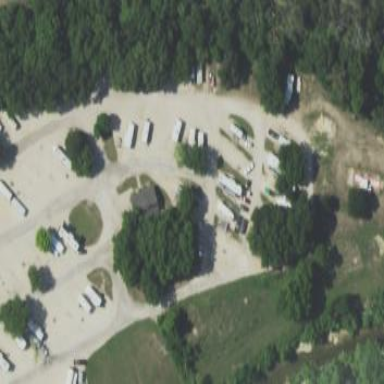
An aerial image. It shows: Caravan site for tourism.